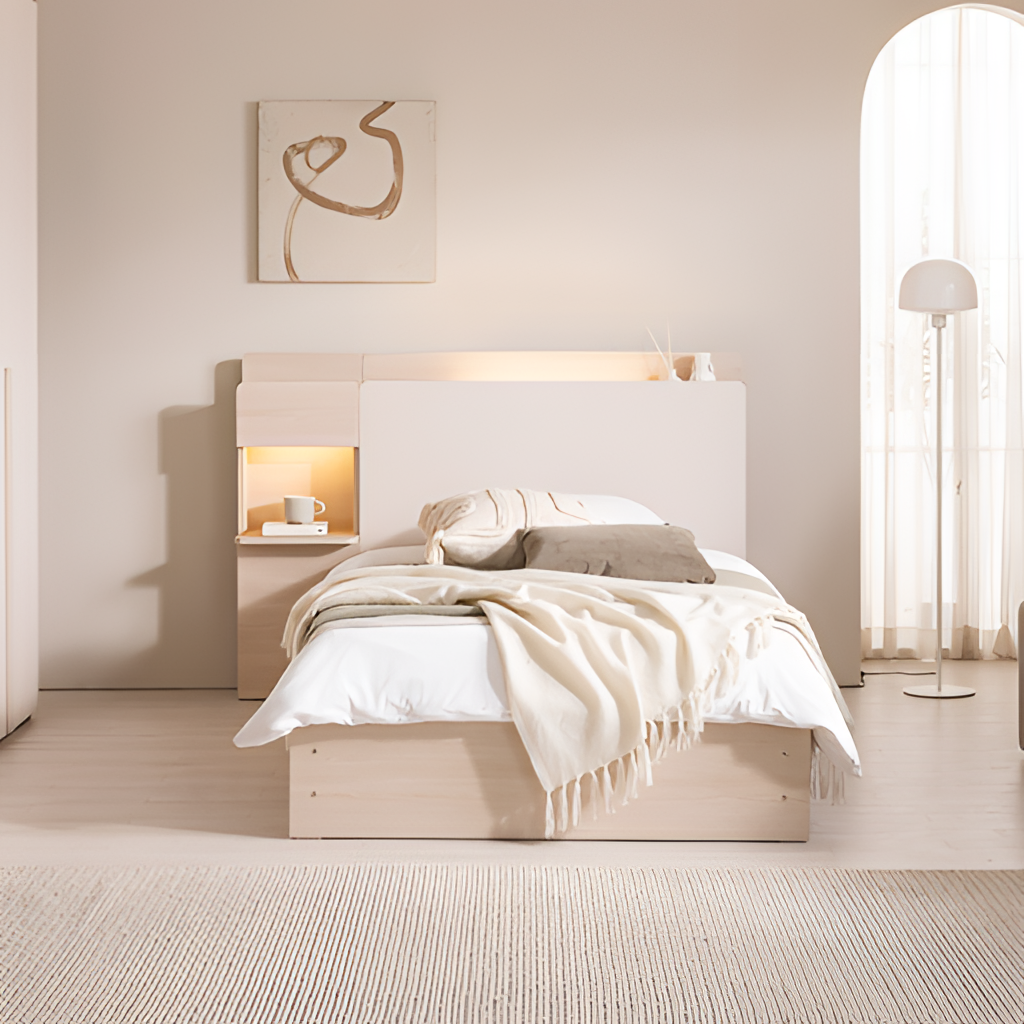
wood backlit headboard bed, bedroom, wood flooring, with plank pattern, cream paint wallpaper, with solid pattern, contemporary